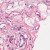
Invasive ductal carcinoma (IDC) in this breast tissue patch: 0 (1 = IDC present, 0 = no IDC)